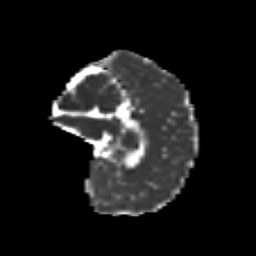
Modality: MD
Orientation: sagittal
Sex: male
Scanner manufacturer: siemens
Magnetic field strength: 3 T
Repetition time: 5 s
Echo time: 0.071 s